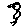
Label: bird